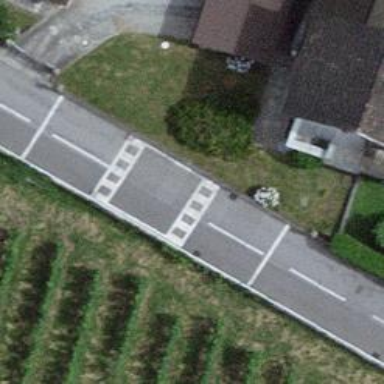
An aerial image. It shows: Traffic calming table.